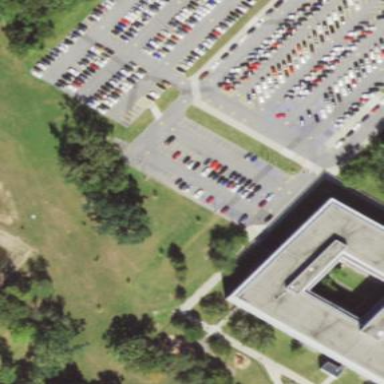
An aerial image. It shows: Parking area.